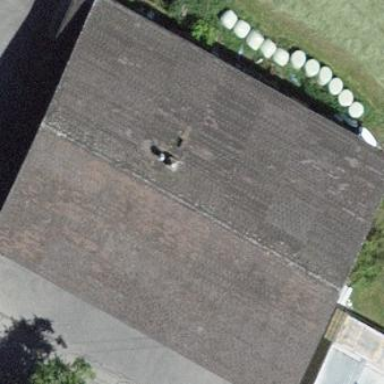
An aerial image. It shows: Warehouse building.